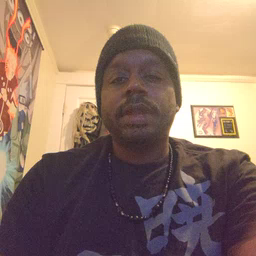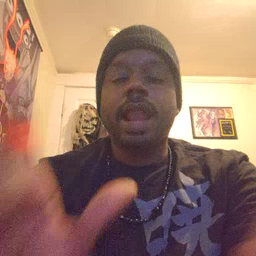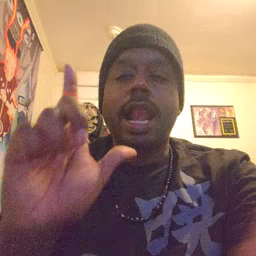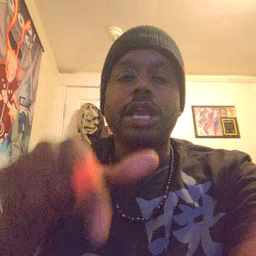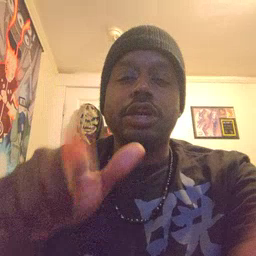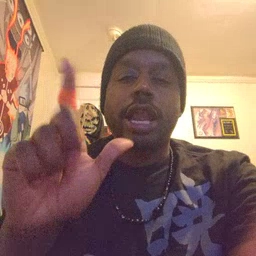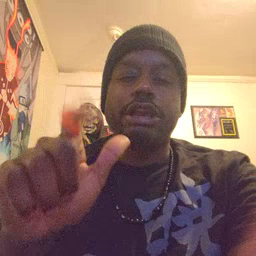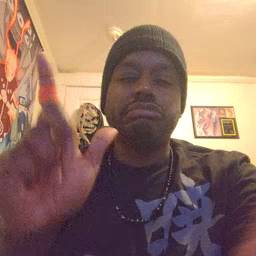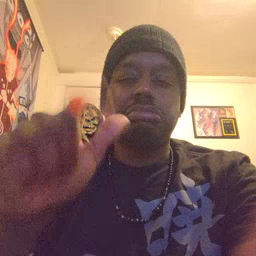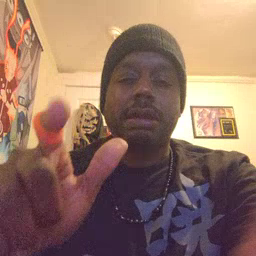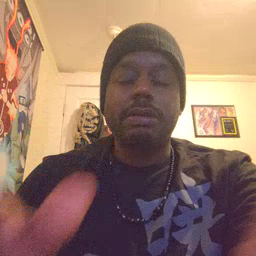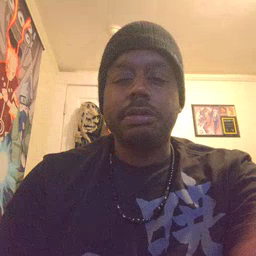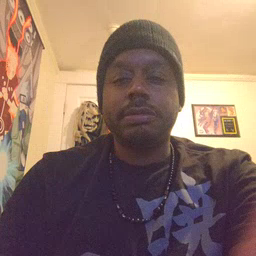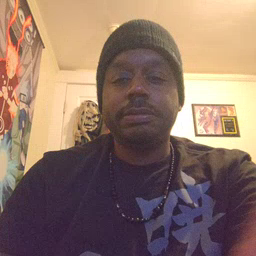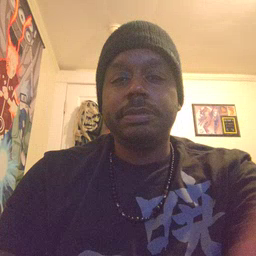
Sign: later